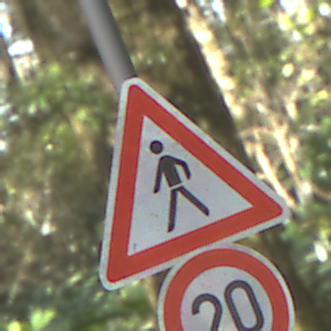
Verkehrszeichen: FussgaengerRechts
Zusatzzeichen unten: Geschwindigkeit20
Umgebung: Outdoor, Nature
Tageszeit: Midday
Wetter: Clear
Licht: Natural
Jahreszeit: NotSpecified
Kontrast: LowContrast